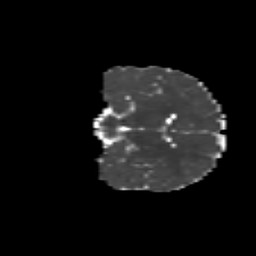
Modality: MD
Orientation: coronal
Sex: male
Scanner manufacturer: siemens
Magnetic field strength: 3 T
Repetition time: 5 s
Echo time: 0.071 s